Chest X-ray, AP view. Patient: 50 years old, sex M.
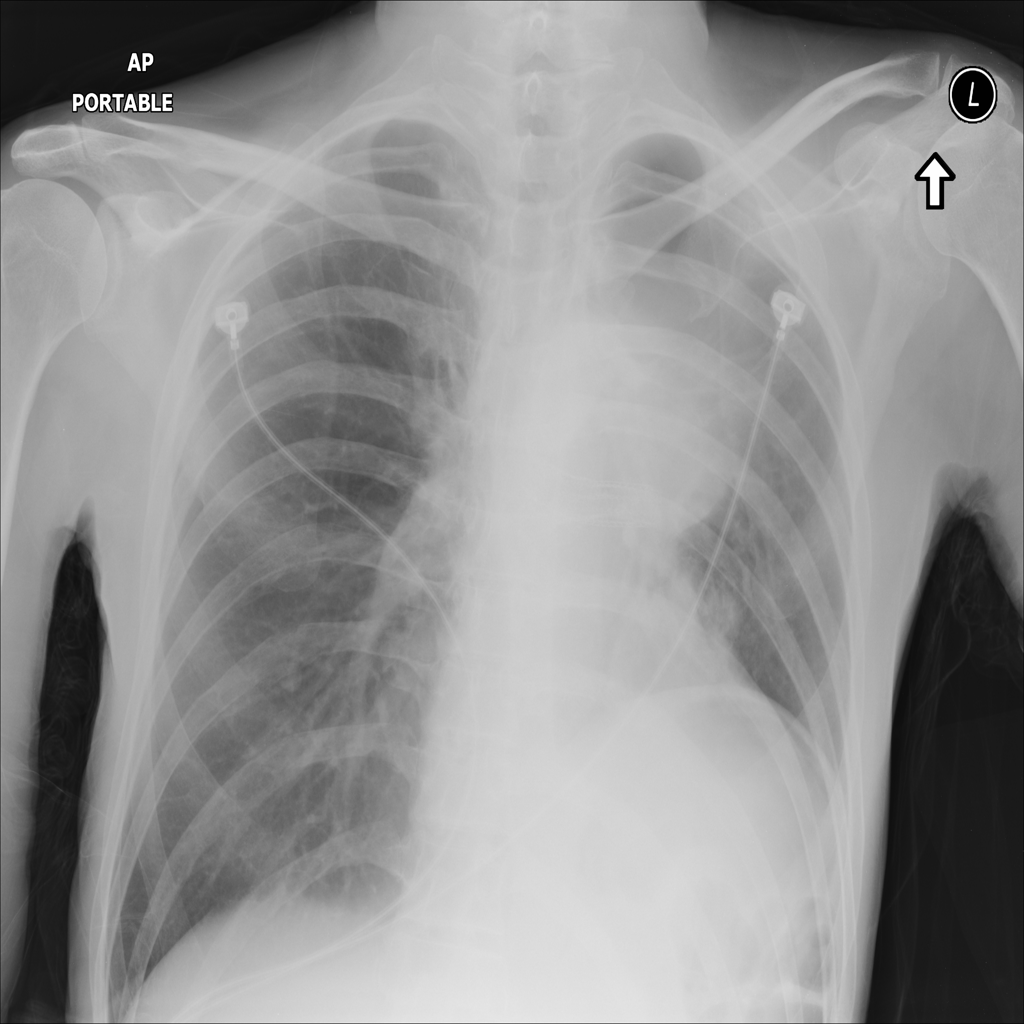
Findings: Atelectasis, Mass